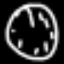
Label: clock